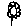
Label: flower